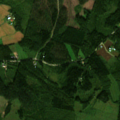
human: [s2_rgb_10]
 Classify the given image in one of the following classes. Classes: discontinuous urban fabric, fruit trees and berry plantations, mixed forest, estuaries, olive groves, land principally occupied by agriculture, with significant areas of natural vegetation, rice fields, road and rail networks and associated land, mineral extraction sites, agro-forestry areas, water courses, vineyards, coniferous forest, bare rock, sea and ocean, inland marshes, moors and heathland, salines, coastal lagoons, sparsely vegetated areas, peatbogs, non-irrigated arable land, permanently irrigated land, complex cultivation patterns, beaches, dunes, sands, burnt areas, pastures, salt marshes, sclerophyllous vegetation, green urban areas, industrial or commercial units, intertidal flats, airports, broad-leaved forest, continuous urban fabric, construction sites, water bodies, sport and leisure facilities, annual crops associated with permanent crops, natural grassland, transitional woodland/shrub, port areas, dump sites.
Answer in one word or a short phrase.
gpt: land principally occupied by agriculture, with significant areas of natural vegetation, mixed forest, transitional woodland/shrub